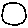
Label: circle